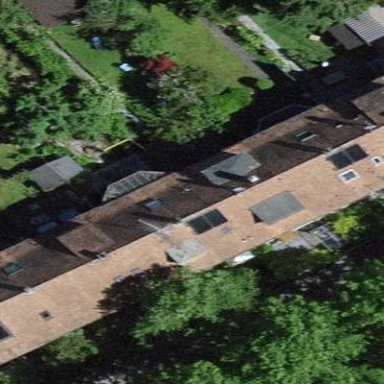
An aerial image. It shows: Terrace building.